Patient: sex M, age 68
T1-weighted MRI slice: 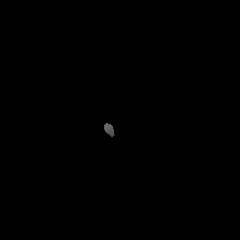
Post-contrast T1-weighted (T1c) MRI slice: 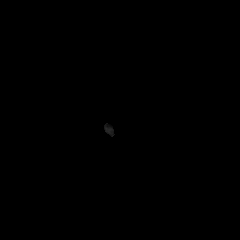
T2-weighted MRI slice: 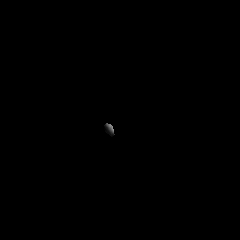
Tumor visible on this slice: no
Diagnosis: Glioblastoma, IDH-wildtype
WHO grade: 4